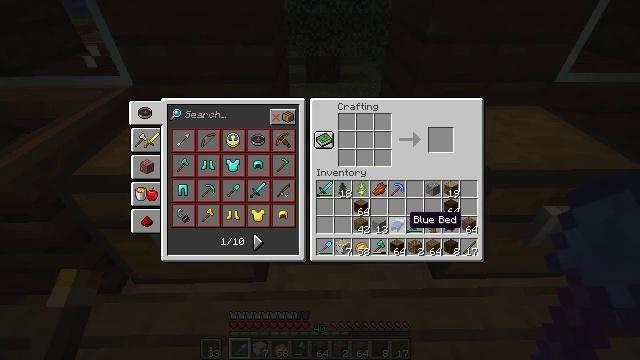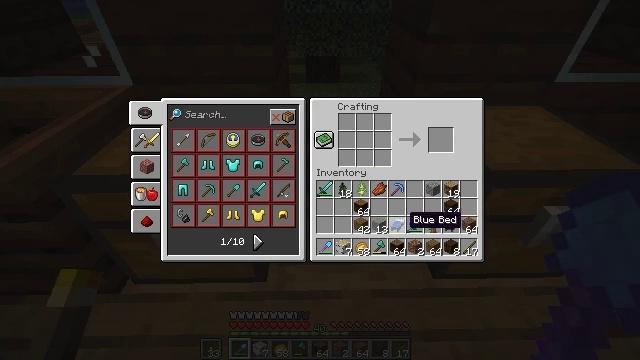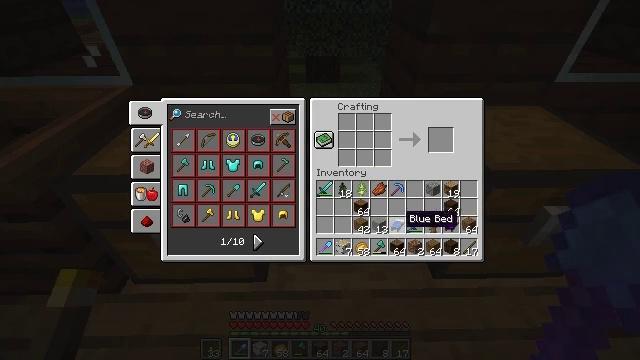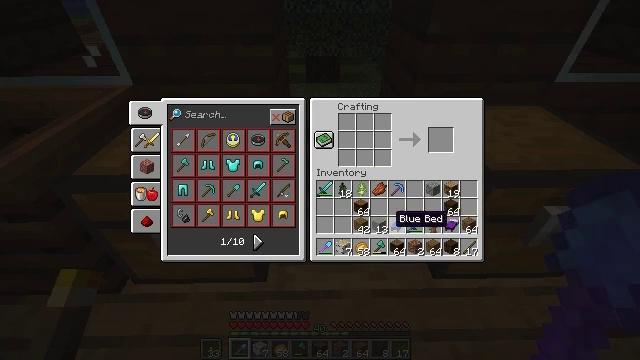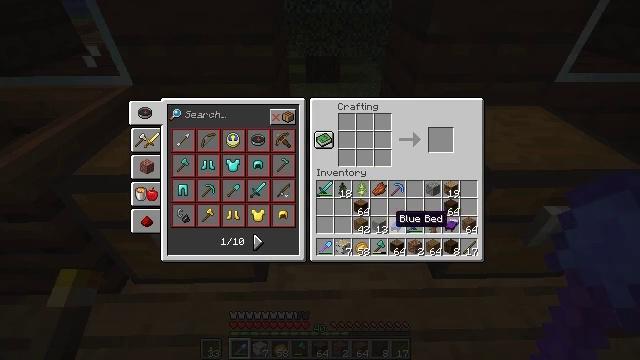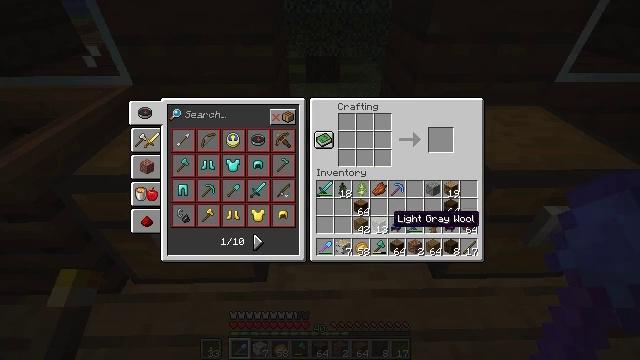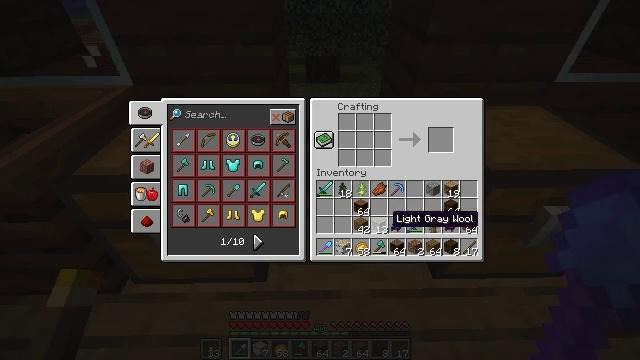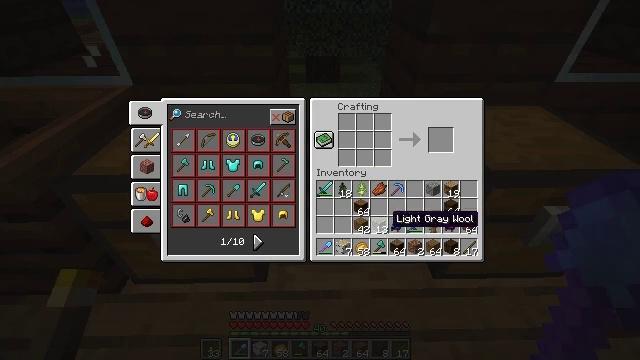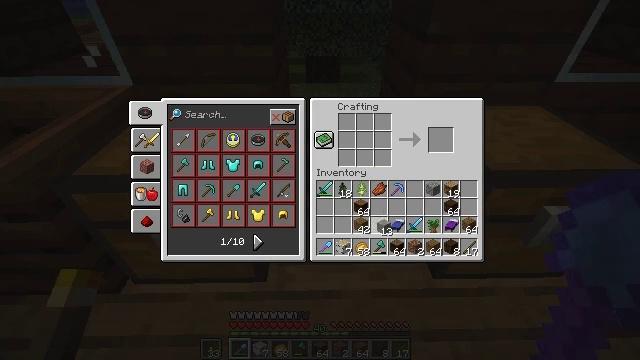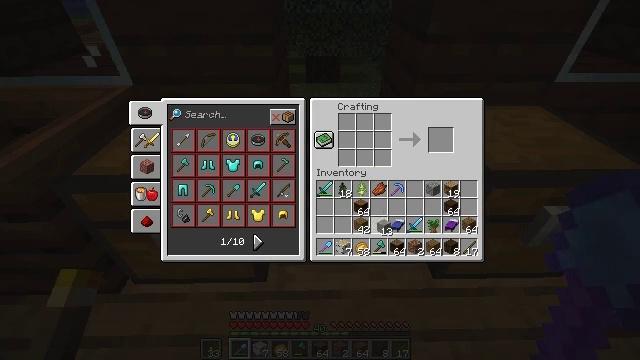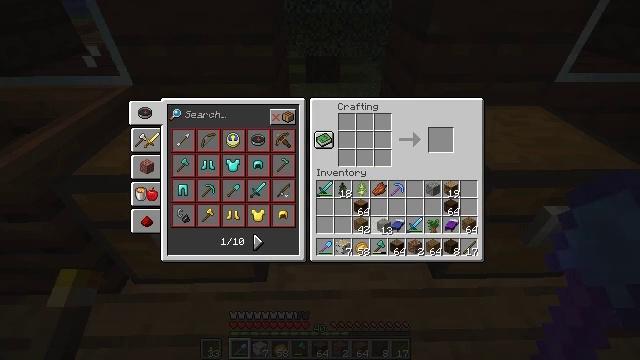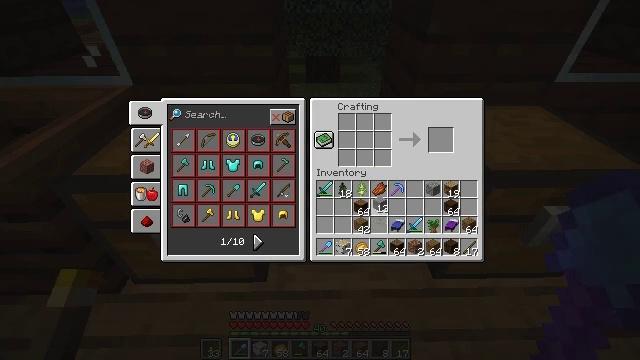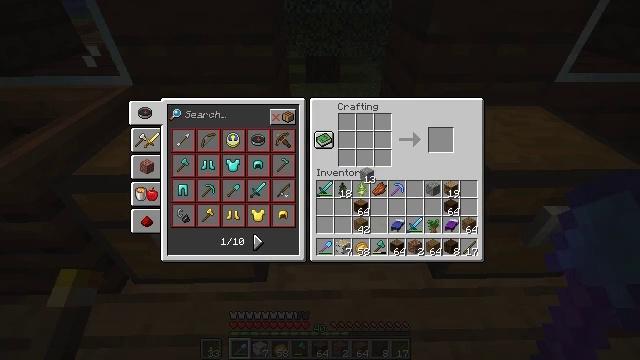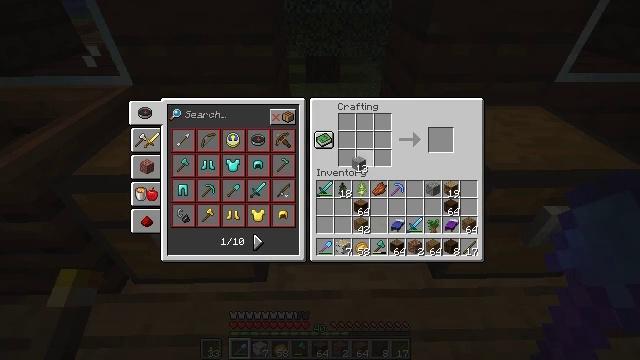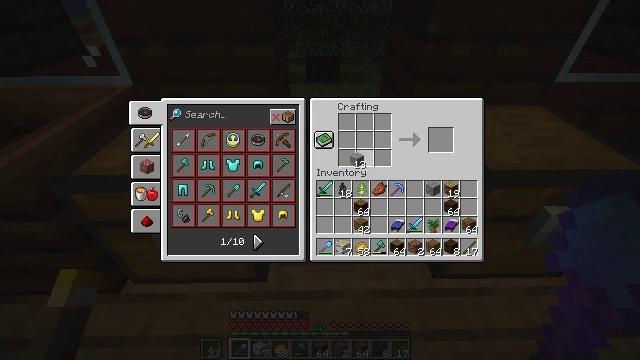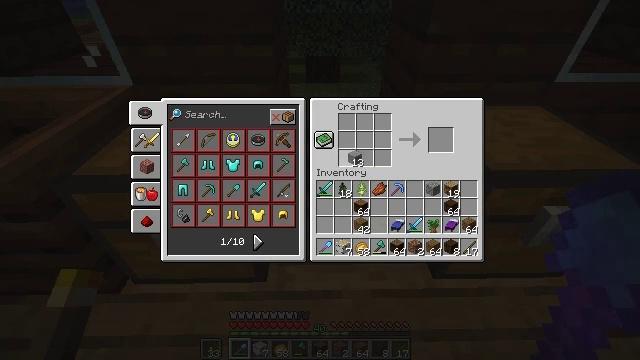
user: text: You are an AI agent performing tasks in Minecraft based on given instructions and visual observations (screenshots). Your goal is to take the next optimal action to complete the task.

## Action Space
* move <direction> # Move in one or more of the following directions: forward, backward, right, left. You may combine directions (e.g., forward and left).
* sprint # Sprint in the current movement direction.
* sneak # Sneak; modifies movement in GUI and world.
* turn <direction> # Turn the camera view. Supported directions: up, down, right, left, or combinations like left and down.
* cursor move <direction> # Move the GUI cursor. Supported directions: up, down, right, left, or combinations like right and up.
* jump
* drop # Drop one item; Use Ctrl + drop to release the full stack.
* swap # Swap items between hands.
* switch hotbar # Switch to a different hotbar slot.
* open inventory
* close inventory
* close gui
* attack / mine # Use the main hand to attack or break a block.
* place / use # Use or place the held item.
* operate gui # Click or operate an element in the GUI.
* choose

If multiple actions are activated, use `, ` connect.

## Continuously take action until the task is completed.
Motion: motion action
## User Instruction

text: Create a light gray bed using the necessary materials.
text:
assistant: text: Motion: no_op
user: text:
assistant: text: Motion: no_op
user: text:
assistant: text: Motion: cursor move left
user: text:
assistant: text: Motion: no_op
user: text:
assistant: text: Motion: no_op
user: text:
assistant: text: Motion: no_op
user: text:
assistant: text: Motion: no_op
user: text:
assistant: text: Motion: operate gui
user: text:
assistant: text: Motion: operate gui
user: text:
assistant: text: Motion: operate gui
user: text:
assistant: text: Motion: cursor move up
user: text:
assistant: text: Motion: cursor move left and up
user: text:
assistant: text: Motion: cursor move left and up
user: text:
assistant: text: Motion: no_op
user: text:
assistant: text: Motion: no_op
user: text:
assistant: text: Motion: cursor move up
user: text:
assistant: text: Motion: no_op
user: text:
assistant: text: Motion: no_op
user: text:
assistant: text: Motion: no_op
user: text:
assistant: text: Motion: no_op
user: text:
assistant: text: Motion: no_op
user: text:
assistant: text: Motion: no_op
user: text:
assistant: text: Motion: operate gui
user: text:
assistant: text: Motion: operate gui
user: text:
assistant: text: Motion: operate gui
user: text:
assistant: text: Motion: operate gui
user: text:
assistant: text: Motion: operate gui
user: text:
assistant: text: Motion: operate gui
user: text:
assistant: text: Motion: operate gui
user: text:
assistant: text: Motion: operate gui